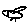
Label: bird